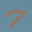
Label: 7